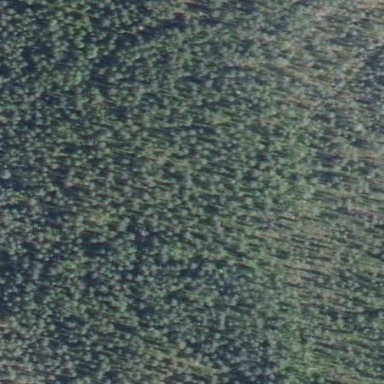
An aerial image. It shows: Woodland consisting mainly of needle-leaved trees.